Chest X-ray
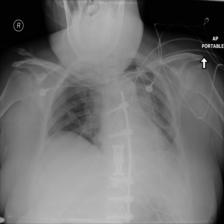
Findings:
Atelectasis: negative
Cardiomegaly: negative
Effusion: negative
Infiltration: negative
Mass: negative
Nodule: negative
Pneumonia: negative
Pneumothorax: negative
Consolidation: negative
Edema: negative
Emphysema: negative
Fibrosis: negative
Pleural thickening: negative
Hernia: negative